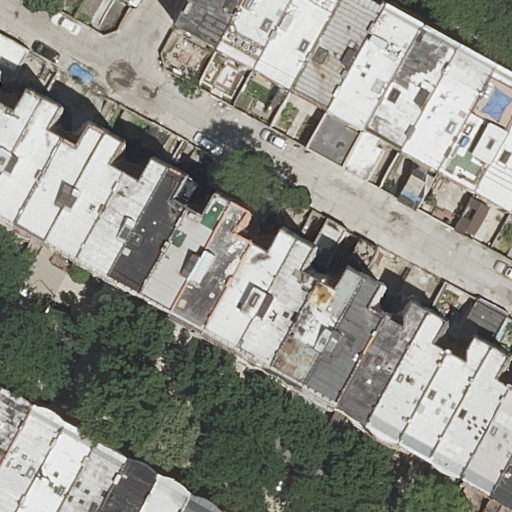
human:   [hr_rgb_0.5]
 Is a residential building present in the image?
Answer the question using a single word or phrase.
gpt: yes

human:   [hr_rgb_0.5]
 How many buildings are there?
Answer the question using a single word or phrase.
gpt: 41

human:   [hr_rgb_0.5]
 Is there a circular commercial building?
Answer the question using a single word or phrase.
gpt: no

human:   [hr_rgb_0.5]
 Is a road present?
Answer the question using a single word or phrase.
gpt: yes

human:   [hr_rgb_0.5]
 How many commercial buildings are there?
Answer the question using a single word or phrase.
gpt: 0

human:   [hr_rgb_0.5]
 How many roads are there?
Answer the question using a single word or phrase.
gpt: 2

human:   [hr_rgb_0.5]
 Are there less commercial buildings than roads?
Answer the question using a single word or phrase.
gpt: yes

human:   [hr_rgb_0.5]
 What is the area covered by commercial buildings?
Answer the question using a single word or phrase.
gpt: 0m2

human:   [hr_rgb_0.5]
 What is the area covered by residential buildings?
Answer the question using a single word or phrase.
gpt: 5088m2

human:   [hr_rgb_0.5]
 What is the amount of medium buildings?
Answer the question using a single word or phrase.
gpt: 26

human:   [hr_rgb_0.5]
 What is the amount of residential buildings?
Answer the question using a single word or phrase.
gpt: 41

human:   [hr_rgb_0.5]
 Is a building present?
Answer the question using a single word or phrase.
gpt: yes

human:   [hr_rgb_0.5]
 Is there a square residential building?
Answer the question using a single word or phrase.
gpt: no

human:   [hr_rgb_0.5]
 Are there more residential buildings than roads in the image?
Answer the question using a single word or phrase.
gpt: yes

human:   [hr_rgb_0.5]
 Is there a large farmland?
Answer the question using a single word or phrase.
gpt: no

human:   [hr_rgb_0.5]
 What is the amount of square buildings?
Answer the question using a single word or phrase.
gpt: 0

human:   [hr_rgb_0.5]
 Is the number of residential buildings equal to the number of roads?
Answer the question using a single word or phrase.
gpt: no

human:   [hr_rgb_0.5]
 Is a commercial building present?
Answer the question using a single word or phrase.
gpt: no

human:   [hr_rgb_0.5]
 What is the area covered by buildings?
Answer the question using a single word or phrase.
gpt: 5088m2

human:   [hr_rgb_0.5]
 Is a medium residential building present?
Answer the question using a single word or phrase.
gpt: yes

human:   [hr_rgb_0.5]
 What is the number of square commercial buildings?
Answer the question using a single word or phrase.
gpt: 0

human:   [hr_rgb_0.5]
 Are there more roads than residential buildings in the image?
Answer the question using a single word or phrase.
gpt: no

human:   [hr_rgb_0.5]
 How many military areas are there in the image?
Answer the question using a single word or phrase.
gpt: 0

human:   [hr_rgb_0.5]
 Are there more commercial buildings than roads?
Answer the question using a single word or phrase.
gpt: no

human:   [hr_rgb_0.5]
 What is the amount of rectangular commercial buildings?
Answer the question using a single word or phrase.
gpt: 0

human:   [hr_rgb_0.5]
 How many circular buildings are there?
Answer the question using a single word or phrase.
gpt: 0

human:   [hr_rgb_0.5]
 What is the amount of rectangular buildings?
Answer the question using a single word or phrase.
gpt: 32

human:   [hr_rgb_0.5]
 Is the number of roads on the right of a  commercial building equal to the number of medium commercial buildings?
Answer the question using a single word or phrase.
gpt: yes

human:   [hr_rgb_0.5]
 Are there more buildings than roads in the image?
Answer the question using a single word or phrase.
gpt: yes

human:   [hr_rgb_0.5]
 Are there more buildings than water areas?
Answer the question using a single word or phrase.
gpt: yes

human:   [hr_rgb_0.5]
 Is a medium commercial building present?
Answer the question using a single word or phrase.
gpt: no

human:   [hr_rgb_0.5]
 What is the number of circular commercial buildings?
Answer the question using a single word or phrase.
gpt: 0

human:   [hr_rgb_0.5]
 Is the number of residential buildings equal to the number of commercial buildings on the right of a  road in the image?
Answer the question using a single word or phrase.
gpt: no

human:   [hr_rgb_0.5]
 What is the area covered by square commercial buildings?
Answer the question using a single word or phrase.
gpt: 0m2

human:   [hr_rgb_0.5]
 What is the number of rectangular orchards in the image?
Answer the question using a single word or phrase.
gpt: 0

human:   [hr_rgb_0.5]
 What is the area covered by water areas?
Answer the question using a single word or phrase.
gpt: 0m2

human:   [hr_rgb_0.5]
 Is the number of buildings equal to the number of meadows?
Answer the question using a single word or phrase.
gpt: no

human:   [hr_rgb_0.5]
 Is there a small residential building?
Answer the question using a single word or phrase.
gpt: yes

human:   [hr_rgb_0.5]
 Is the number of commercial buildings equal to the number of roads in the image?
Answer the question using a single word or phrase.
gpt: no

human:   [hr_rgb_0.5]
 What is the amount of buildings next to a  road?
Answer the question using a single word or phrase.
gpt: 41

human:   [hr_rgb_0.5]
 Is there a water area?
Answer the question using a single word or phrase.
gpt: no

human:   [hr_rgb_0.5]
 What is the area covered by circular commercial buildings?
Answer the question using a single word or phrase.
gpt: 0m2

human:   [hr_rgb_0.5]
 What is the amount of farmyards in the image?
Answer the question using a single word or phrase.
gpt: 0

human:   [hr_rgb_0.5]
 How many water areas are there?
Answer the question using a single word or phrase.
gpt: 0

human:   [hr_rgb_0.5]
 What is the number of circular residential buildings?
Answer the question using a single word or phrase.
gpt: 0

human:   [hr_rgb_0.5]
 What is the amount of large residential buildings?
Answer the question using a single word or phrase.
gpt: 0

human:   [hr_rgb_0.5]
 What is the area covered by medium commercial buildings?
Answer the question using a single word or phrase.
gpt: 0m2

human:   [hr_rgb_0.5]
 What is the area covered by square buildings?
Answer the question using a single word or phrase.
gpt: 0m2

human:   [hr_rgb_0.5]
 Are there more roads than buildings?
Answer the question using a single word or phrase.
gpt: no

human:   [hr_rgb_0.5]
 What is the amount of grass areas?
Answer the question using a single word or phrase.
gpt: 0

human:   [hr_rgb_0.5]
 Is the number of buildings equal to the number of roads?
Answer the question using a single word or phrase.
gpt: no

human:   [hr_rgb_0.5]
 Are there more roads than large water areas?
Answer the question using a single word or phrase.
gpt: yes

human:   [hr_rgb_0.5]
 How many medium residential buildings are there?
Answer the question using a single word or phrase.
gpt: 26

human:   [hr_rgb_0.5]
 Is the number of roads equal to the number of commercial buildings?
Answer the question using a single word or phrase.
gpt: no

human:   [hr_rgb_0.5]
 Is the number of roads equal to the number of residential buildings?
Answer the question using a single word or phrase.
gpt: no

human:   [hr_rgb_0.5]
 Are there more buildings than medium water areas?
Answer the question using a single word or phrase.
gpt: yes

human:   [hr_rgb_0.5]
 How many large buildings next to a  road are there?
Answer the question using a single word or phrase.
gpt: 0

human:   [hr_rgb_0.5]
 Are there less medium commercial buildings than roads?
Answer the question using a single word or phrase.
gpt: yes

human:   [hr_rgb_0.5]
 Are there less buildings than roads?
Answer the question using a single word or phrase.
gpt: no

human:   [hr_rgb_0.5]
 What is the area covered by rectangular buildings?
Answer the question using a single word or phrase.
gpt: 3459m2

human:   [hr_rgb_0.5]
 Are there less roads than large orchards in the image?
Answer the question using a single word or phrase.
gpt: no

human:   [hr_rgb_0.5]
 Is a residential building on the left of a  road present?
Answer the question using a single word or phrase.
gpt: yes

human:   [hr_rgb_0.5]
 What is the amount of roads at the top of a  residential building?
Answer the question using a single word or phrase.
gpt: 2

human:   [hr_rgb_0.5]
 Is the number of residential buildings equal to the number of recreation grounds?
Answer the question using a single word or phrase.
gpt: no